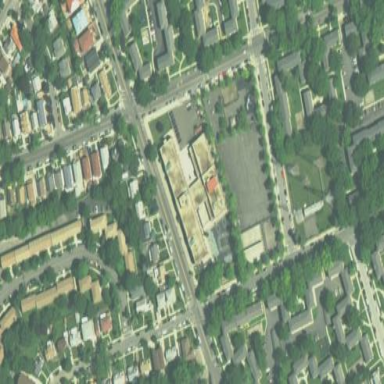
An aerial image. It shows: School.